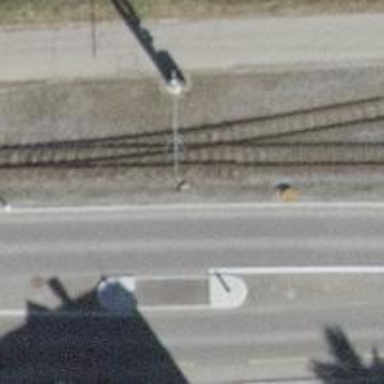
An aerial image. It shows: Crossing for the railway.